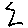
Label: zigzag